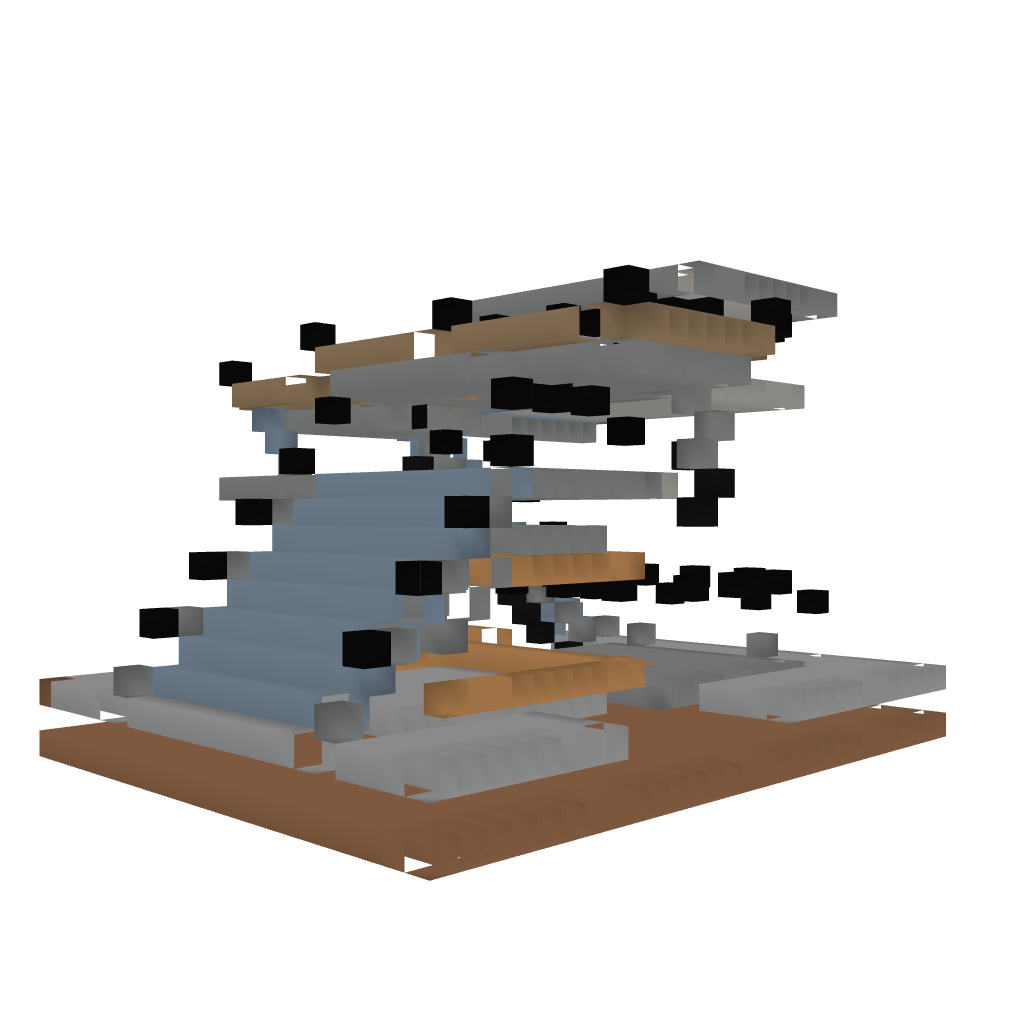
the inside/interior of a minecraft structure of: Drop-party